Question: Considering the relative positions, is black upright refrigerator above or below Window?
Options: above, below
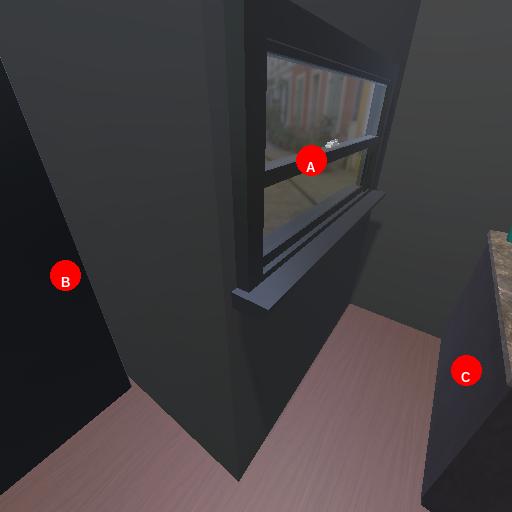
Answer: above